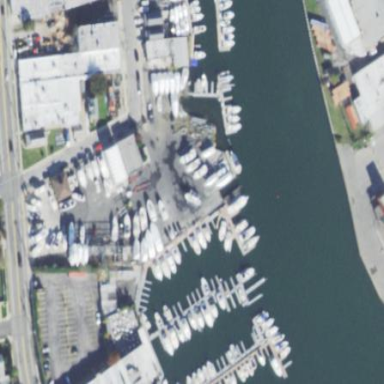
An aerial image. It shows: Marina area for leisure land.